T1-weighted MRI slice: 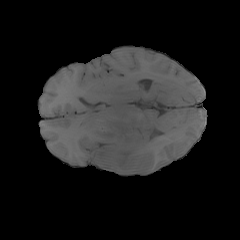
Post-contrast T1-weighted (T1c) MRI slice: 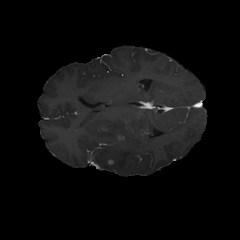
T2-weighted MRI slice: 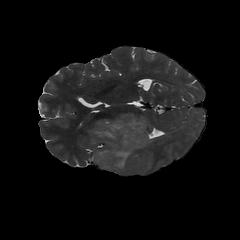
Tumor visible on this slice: yes